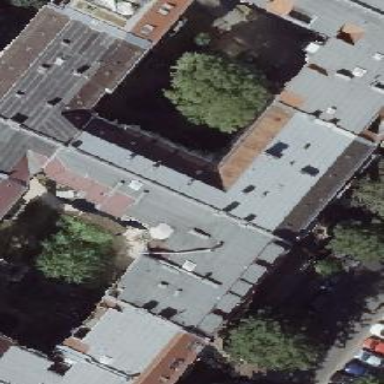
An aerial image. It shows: Quadruple saltbox roof shape on apartment building.